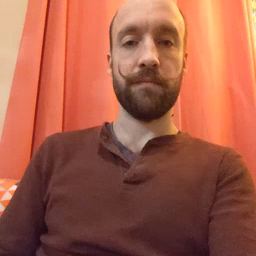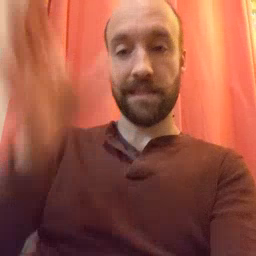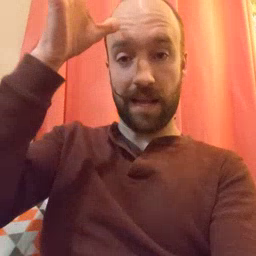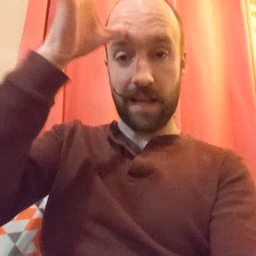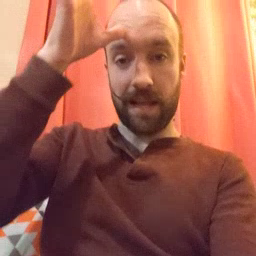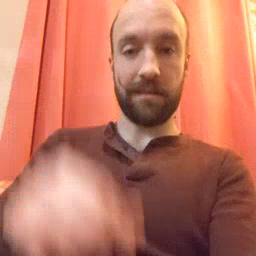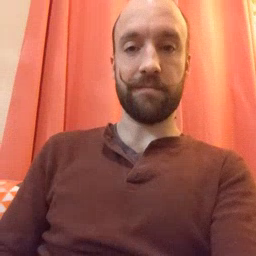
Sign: dad